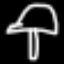
Label: mushroom